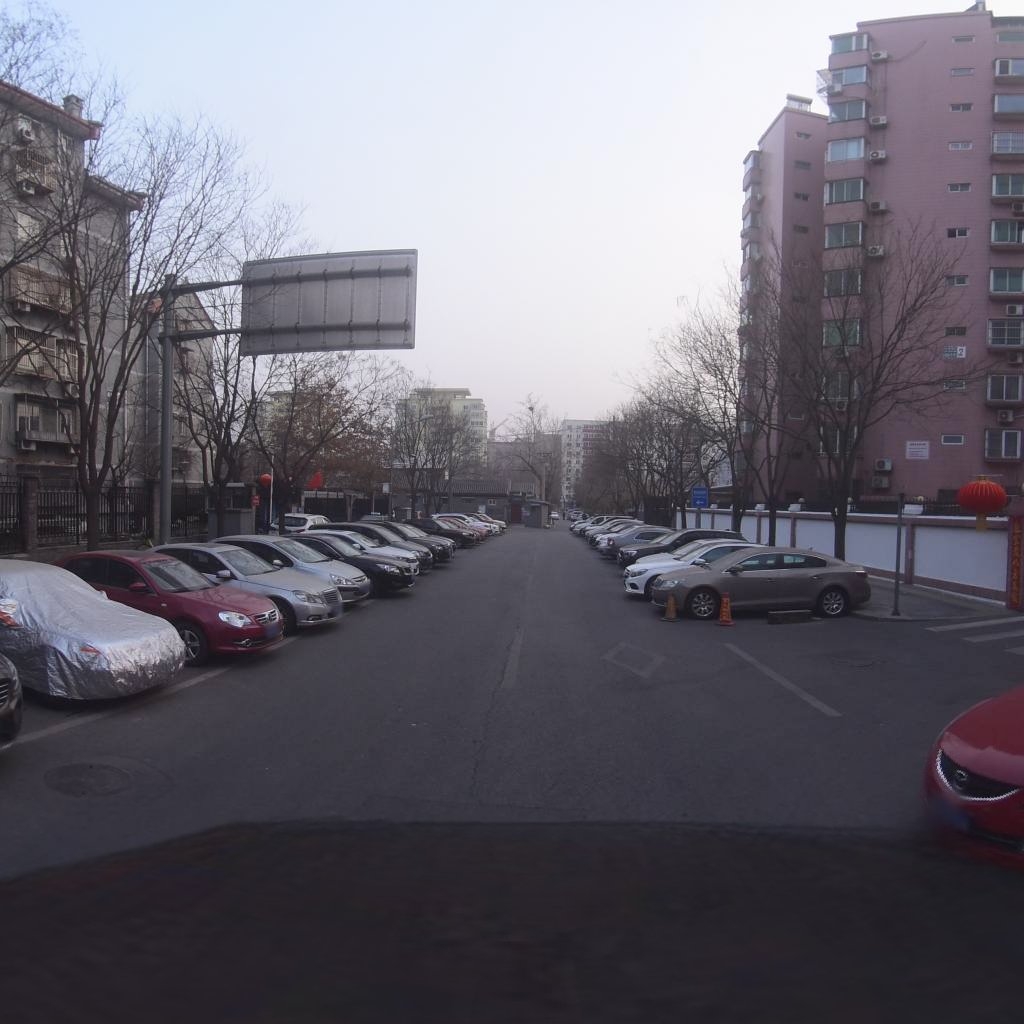
Region: Xicheng
Road damage annotations: longitudinal crack, manhole cover